Question: I would like, with this data set: <URL> , to display 4 different graphics: GA, N1, N2, PE in different shades. For each graphic, all values of category "m" must be displayed on the y axis, with "nbr" on the x axis.
Here's the code I have so far (thanks to @CMichael for most of this code)
'''
require(reshape2)
mydata = read.csv(file="/Users/Rodolphe/Downloads/mydata.csv", sep=";", header=TRUE)
dataM = melt(mydata,c("nbr"))
#parse labels to identify vertical category and fill the value correspondingly
dataM$order = ifelse(grepl("GED",dataM$variable),"GED",ifelse(grepl("RAN",dataM$variable),"RAN",ifelse(grepl("EIG",dataM$variable),"EIG","BET")))
#parse labels to identify horizontal category and fill the value correspondingly
dataM$net = ifelse(grepl("PE",dataM$variable),"PE",ifelse(grepl("GA",dataM$variable),"GA",ifelse(grepl("N1",dataM$variable),"N1","N2")))
#parse label to identify category
dataM$category = ifelse(grepl("mNC",dataM$variable),"mNC",ifelse(grepl("aSPL",dataM$variable),"aSPL",ifelse(grepl("d",dataM$variable),"d","m")))
ggplot(dataM[dataM$category=="m" & dataM$order=="RAN",], aes(value, fill=net)) + geom_density(alpha = .3, color=NA) + scale_fill_brewer(palette="Set1")
'''
Which gives me:

That's, aesthetically, exactly what I need. The display is obviously wrong, however, and several things confuse me. For one thing, I can't seem to force "nbr" on the x axis. Am I on the right track at all with this code?
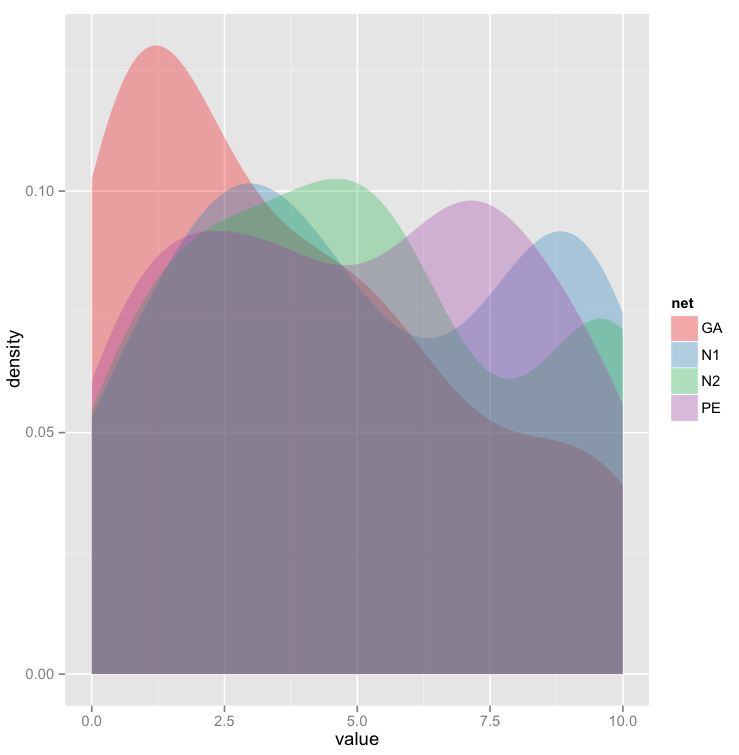
Answer: So based on OP's comments, this might be one way to plot the data:
'''
ggplot(dataM[dataM$category=="m" & dataM$order=="RAN",], aes(x=nbr, y=value, fill=net)) +
geom_ribbon(aes(ymin=0, ymax=value),alpha=0.3)+
scale_fill_brewer(palette="Set1")
'''

Or, IMHO a better option:
'''
ggplot(dataM[dataM$category=="m" & dataM$order=="RAN",], aes(x=nbr, y=value, fill=net)) +
geom_line(aes(color=net))+
geom_ribbon(aes(ymin=0, ymax=value),alpha=0.3)+
scale_fill_brewer(palette="Set1")+
facet_grid(net~.)
'''